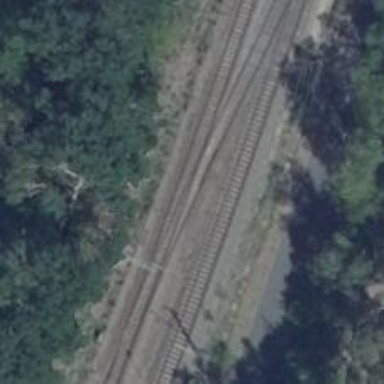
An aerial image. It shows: Railway track with contact line for electrification.